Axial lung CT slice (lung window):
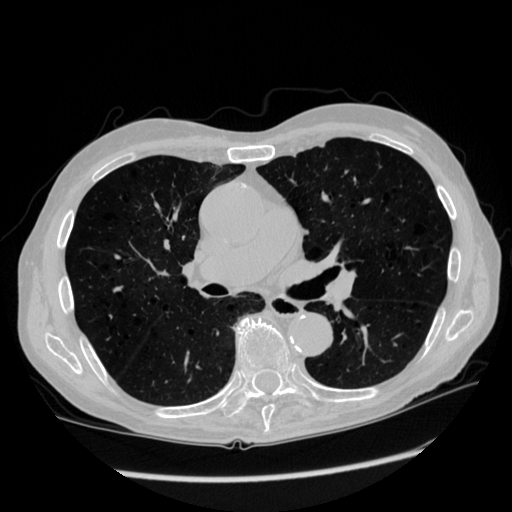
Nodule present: no